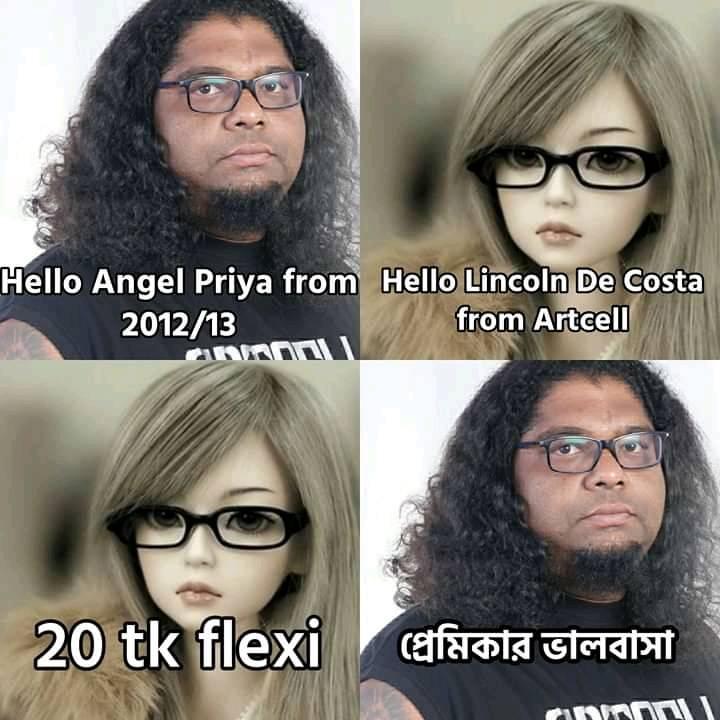
Caption: Hello Angel Priya from 2012/13     Hellow Lincoln De Costa from Artcell    20 tk flexi    প্রেমিকার   ভালোবাসা
Label: non-hate